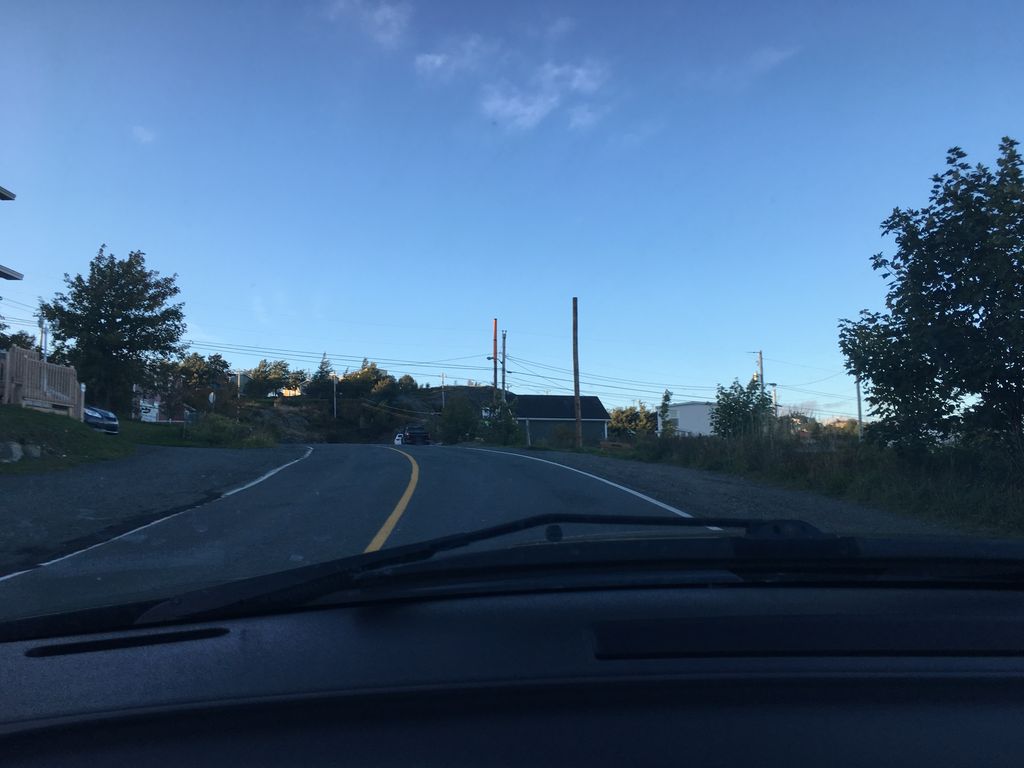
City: st_johns